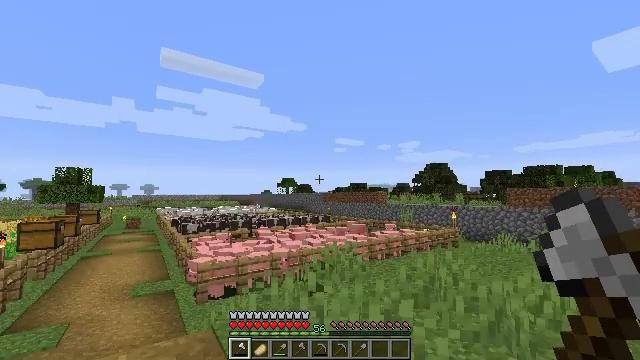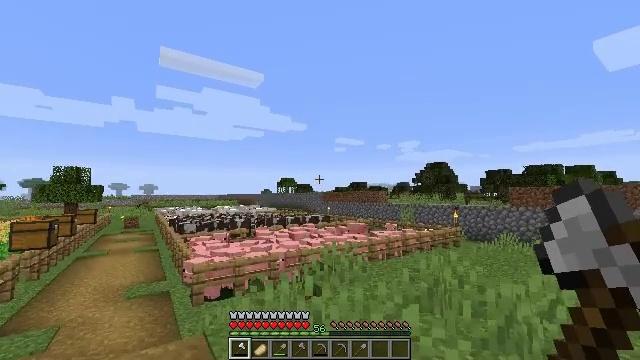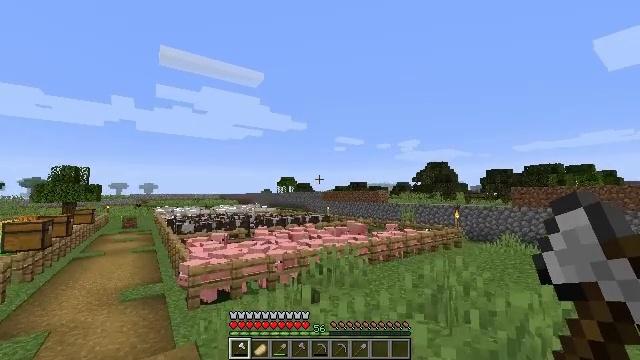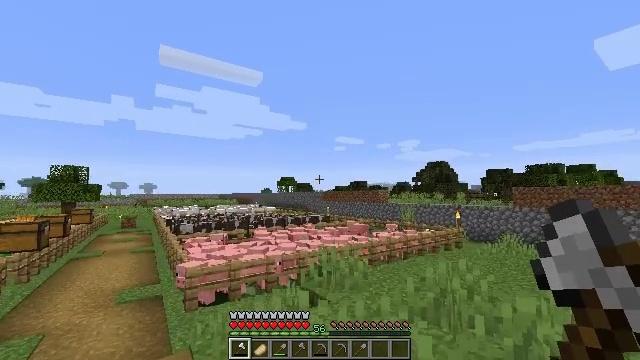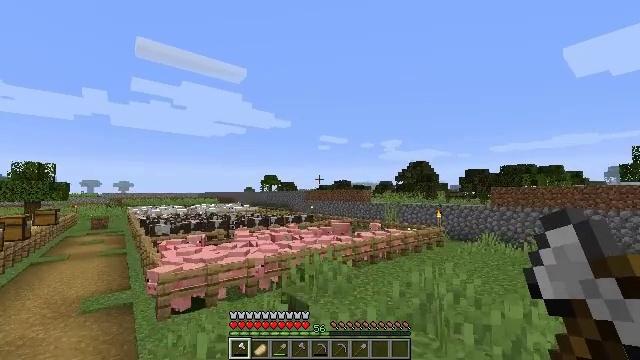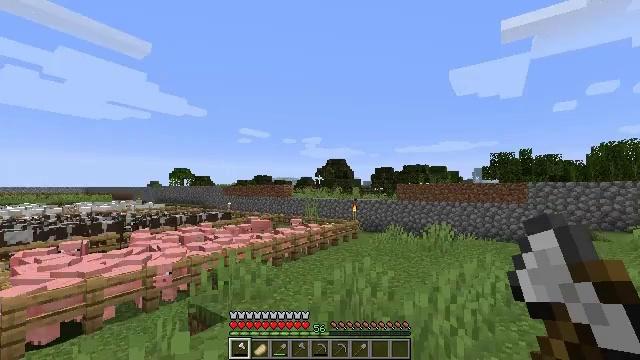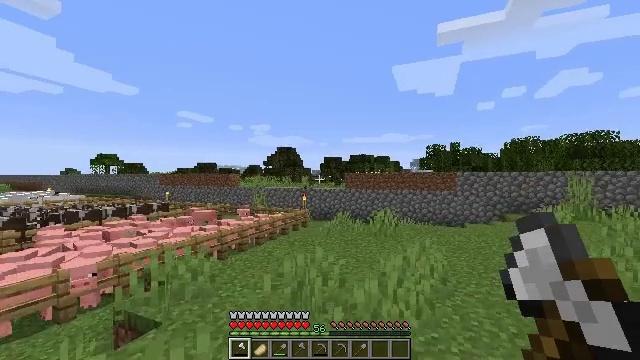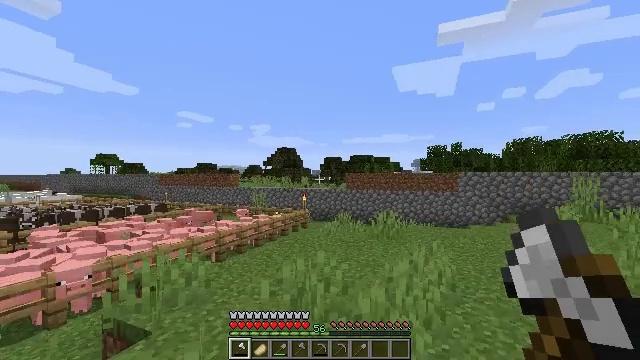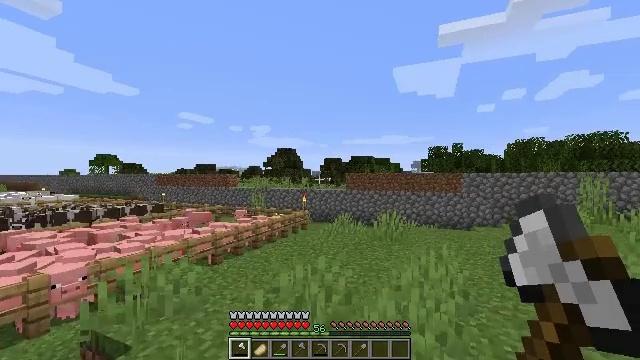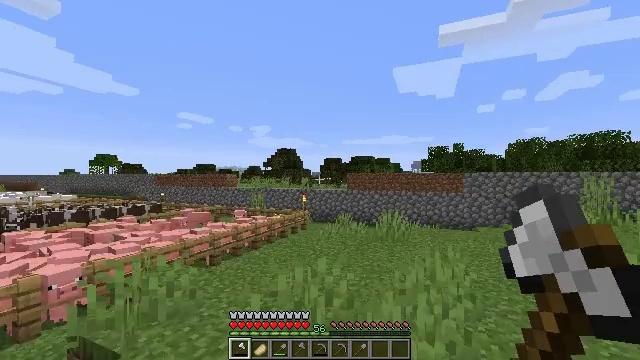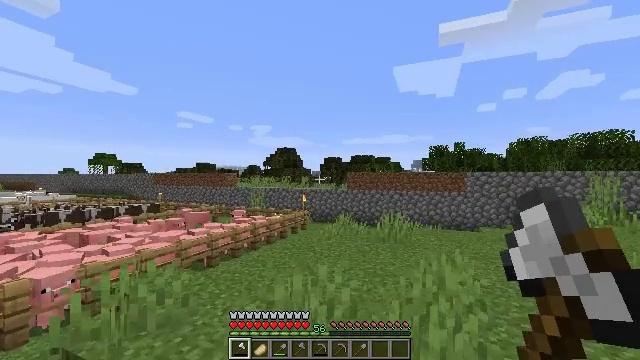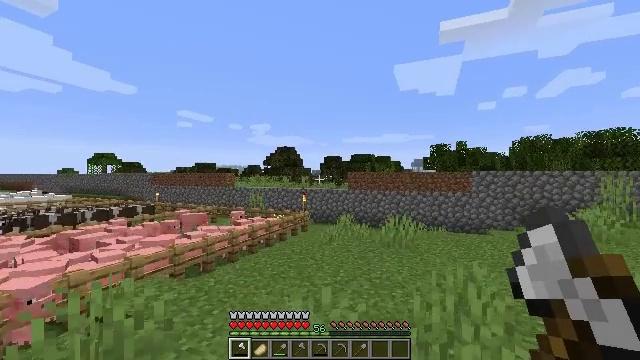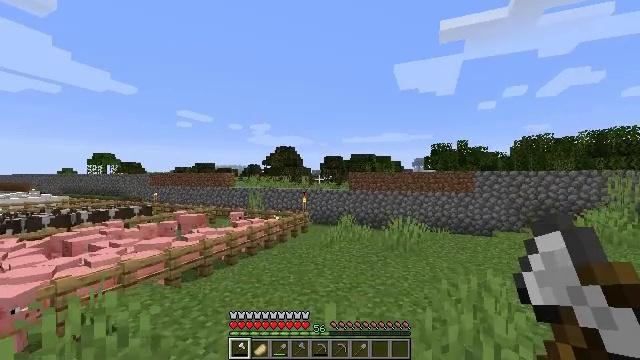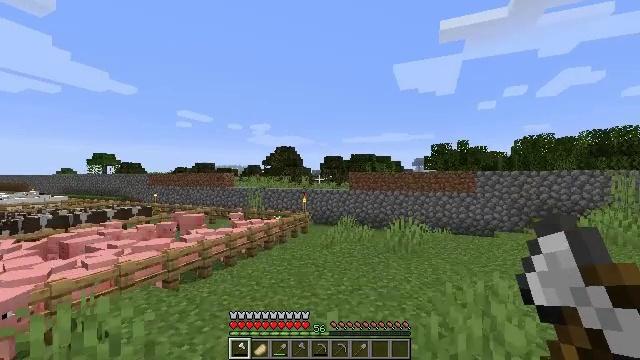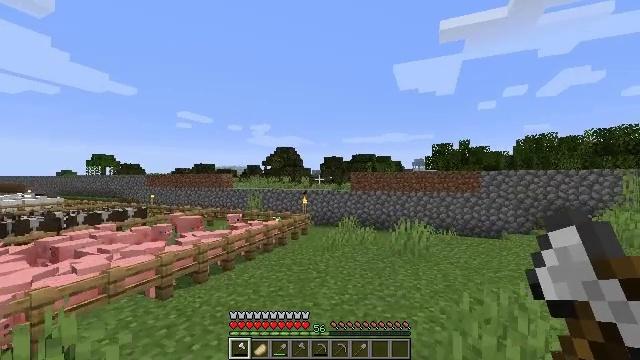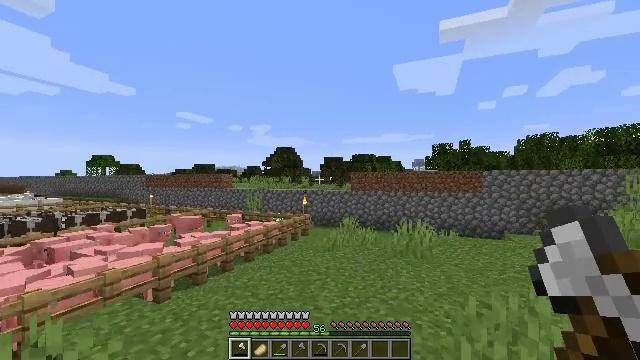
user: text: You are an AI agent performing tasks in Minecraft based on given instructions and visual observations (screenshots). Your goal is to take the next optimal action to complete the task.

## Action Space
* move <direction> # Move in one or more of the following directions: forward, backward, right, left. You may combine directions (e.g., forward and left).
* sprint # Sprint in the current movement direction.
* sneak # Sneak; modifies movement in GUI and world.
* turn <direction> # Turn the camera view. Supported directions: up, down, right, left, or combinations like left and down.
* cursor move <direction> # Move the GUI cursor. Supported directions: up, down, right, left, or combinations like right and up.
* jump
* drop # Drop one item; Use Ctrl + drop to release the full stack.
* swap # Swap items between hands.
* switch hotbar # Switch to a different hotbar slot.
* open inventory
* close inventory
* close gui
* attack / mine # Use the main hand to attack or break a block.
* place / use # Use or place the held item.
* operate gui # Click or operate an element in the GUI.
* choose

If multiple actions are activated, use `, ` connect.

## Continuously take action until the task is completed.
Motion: motion action
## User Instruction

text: Break the clay block to collect it.
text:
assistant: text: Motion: move forward
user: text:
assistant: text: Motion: move forward
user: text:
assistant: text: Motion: move forward
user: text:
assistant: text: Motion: move forward, turn right
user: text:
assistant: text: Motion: move forward, turn right and down
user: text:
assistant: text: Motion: move forward, turn right and down
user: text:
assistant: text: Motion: move forward
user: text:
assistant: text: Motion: move forward
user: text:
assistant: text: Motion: move forward
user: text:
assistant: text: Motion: move forward
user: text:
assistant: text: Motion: move forward
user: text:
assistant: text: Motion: move forward
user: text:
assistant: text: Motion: move forward
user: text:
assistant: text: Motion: move forward
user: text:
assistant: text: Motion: move forward
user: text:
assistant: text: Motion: move forward
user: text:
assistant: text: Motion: move forward
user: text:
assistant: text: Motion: move forward, turn left
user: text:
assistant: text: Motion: move forward, turn left and down
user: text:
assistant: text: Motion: move forward, turn down
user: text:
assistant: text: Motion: move forward, turn right and down
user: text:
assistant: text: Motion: move forward
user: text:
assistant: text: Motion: move forward
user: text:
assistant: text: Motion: move forward
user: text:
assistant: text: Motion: move forward
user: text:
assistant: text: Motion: move forward
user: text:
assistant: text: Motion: move forward
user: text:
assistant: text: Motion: move forward, turn right
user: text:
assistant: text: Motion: move forward, turn right
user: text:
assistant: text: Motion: move forward